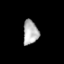
Tissue: lung
Cell type: Epithelial cells
Senescence score: 0.1809
Nuclear area (px): 361
Mean DAPI intensity: 179.873